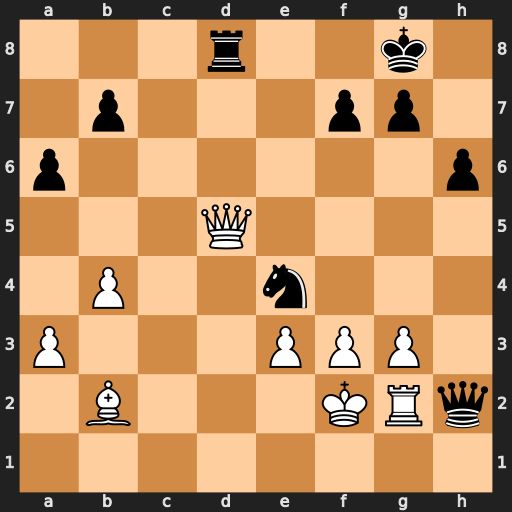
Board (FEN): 3r2k1/1p3pp1/p6p/3Q4/1P2n3/P3PPP1/1B3KRq/8
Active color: w
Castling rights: -
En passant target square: -
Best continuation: fxe4 Rxd5 Rxh2 Rd2+ Kg1